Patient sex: F
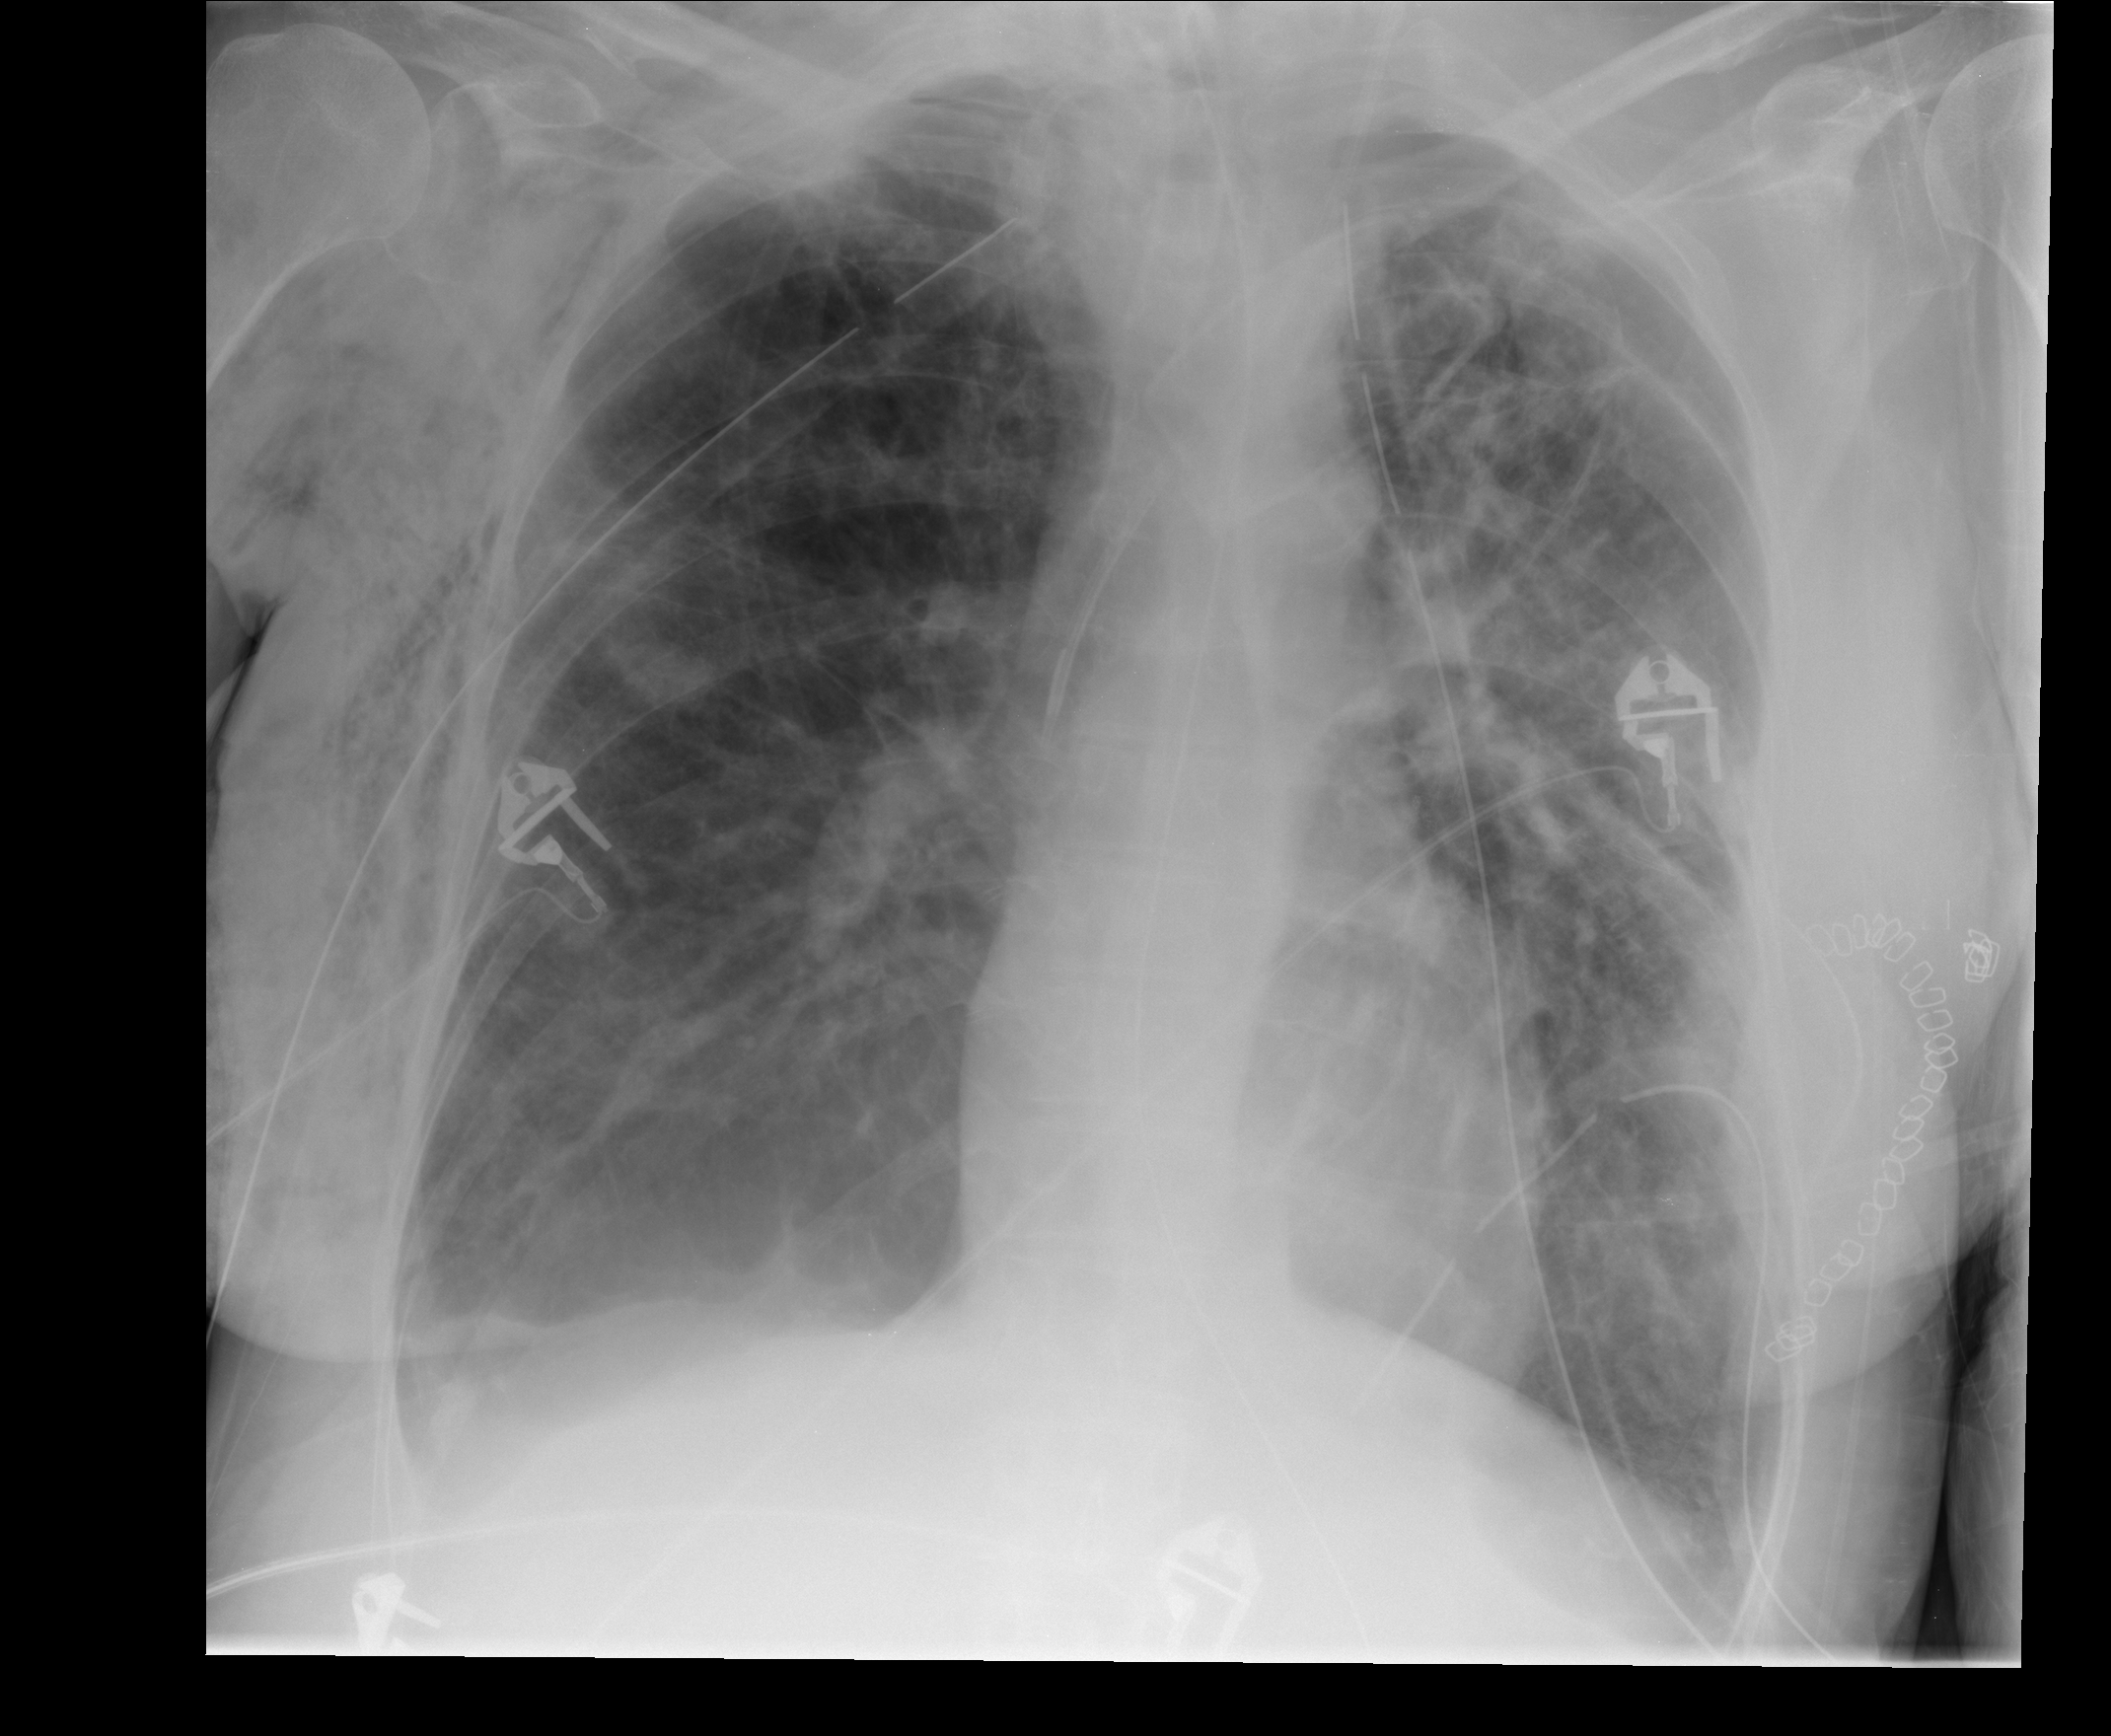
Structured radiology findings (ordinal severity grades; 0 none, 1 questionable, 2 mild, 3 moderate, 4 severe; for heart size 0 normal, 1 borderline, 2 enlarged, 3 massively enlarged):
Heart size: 0
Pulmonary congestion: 0
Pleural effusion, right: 0
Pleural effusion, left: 0
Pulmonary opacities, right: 2
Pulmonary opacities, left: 2
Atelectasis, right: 0
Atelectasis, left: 0